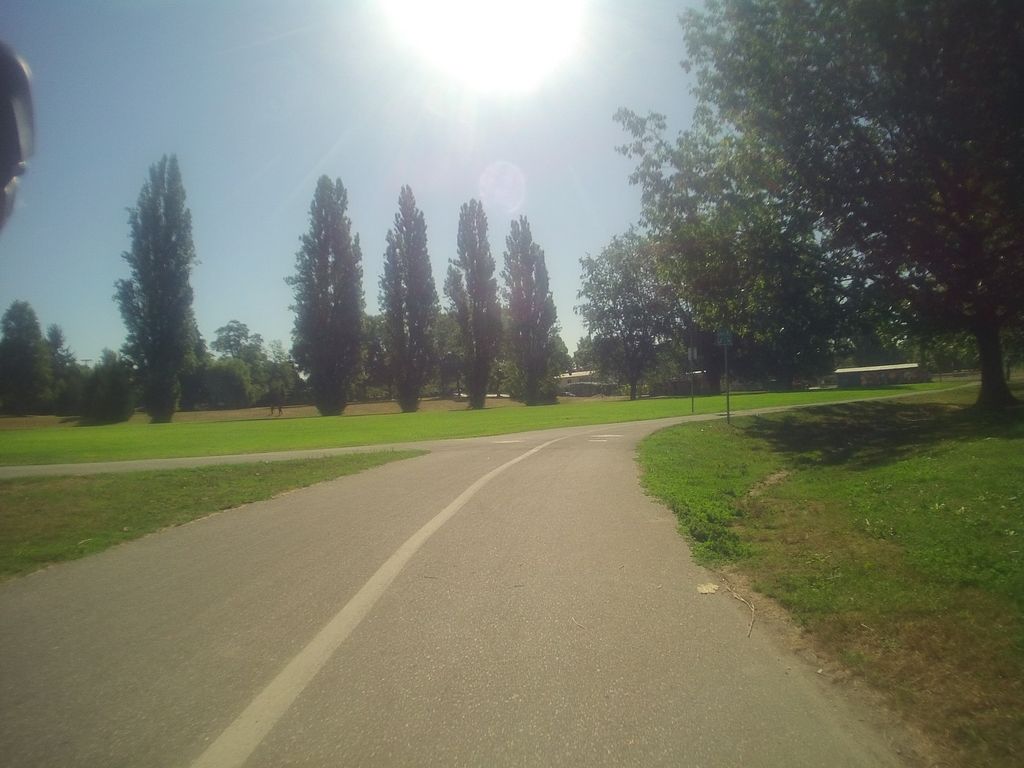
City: vancouver